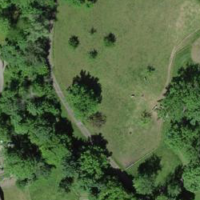
EUNIS habitat code: 55
Species observed at this site:
Juglans regia
Symphoricarpos albus